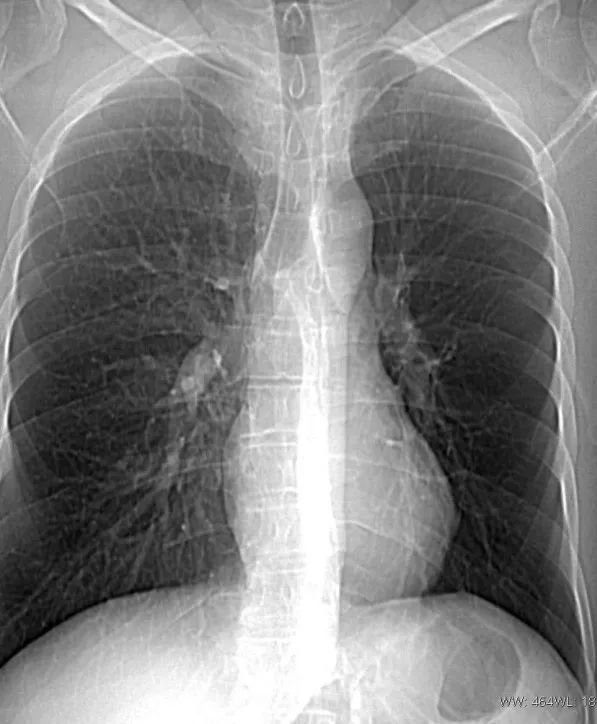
Chest radiograph performed at admission to the hospital.
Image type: radiology (x_ray)